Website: apple
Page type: customer-info-address
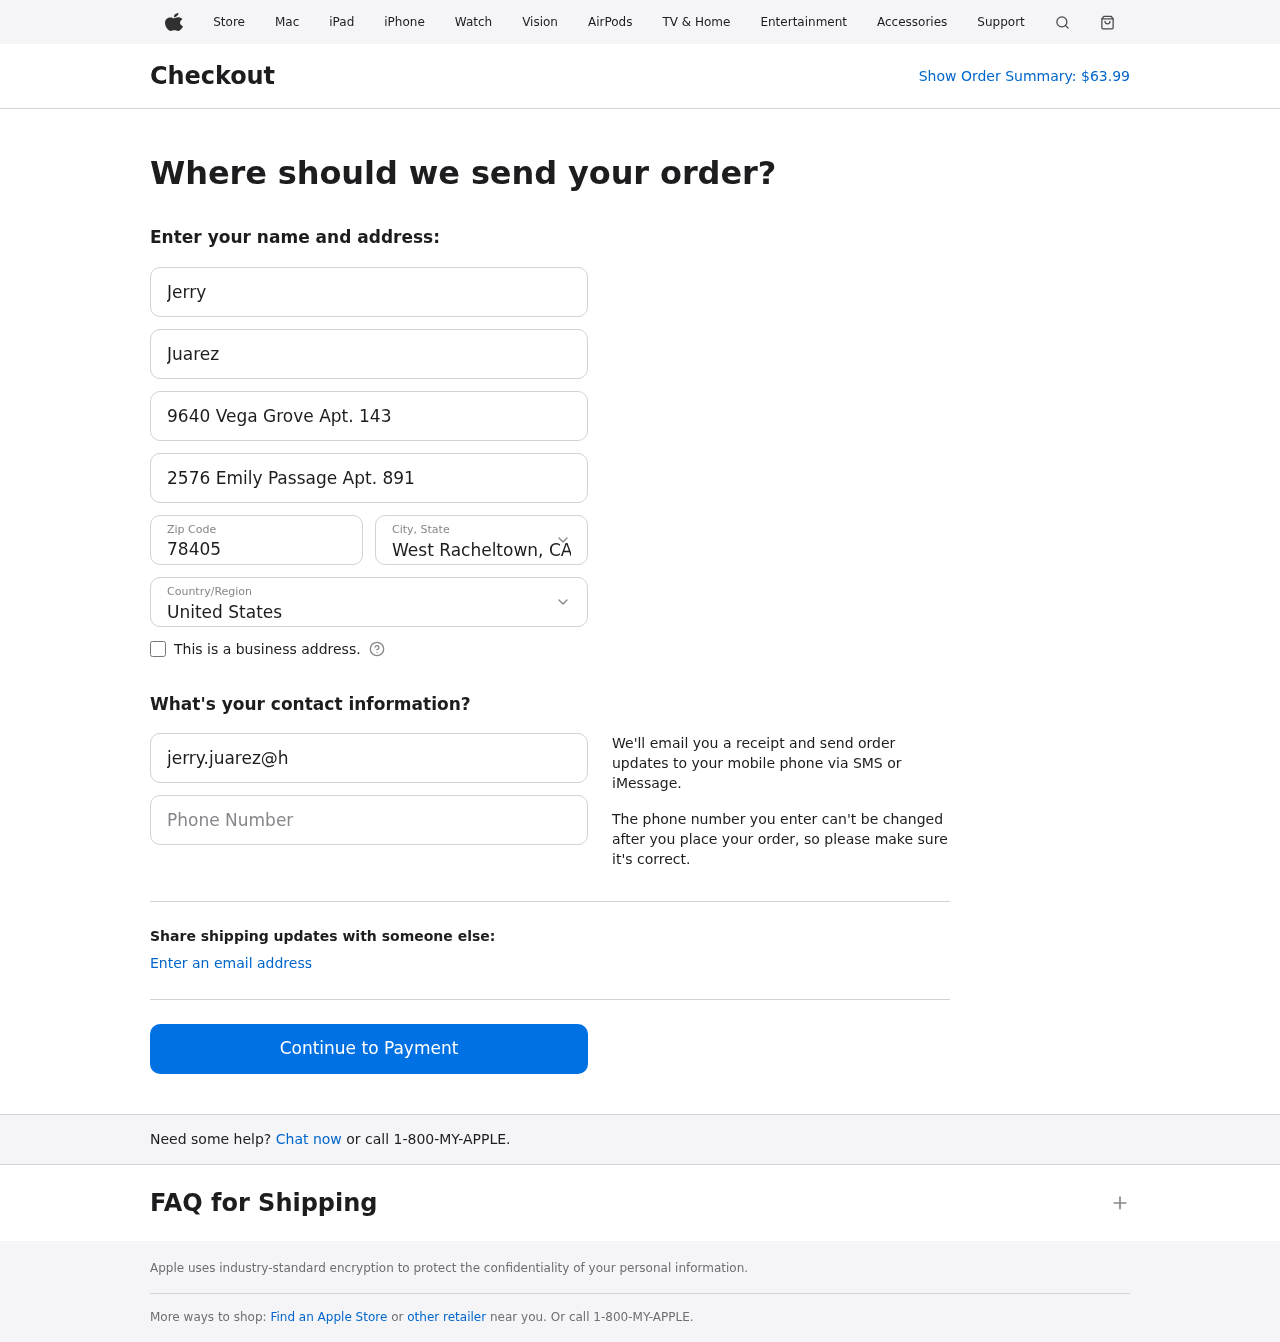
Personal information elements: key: PII_CITY_STATE
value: West Racheltown, CA
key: PII_COUNTRY
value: United States
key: PII_EMAIL
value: jerry.juarez@hotmail.com
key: PII_FIRSTNAME
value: Jerry
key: PII_LASTNAME
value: Juarez
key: PII_PHONE
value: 4986685216
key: PII_POSTCODE
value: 78405
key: PII_STREET
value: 9640 Vega Grove Apt. 143
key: PII_STREET2
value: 2576 Emily Passage Apt. 891
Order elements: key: ORDER_TOTAL
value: $63.99